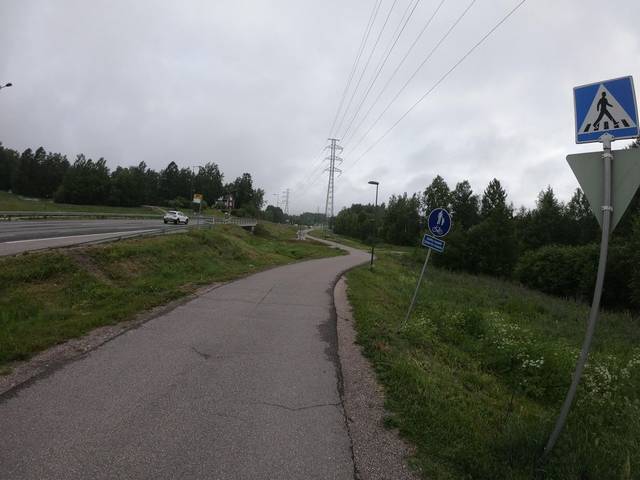
Region: Finland
Coordinates: 60.172, 24.617